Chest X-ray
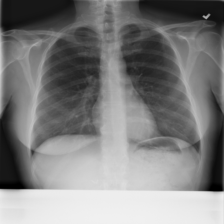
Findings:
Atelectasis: negative
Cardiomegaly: negative
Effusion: negative
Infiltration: negative
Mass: negative
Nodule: negative
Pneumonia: negative
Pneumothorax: negative
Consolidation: negative
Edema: negative
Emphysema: negative
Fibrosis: negative
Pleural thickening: negative
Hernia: negative